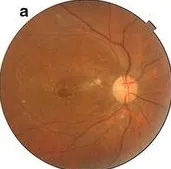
A; Post treatment fundus photo of right eye showing resolved retinitis lesions with few dispersed hard exudates.
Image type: ophthalmic_imaging (fundus_photograph)